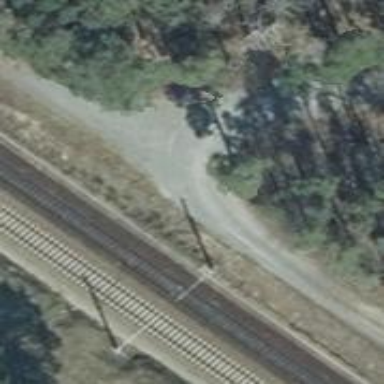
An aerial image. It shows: Gravel track with grade3 tracktype.